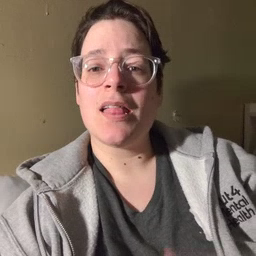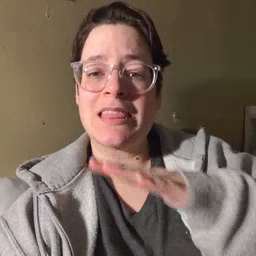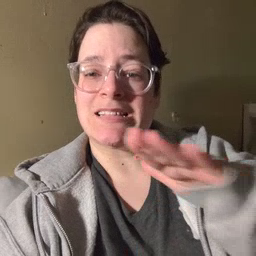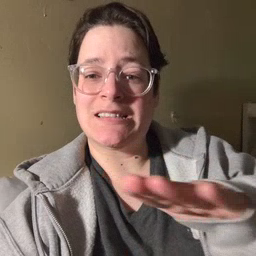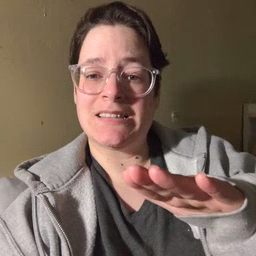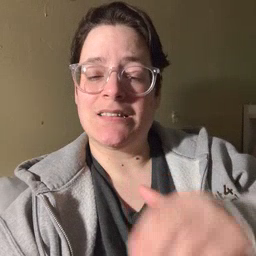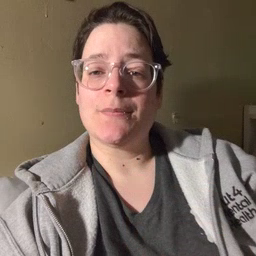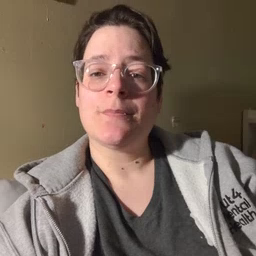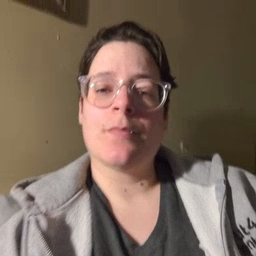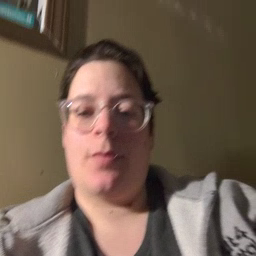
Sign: clean